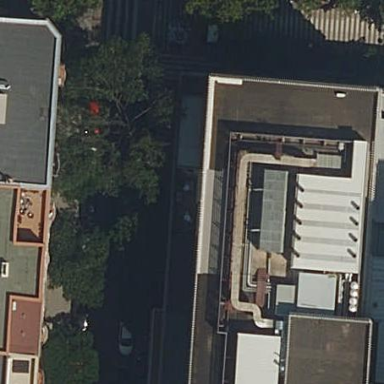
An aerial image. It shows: Part of building.